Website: apple
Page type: customer-info-address
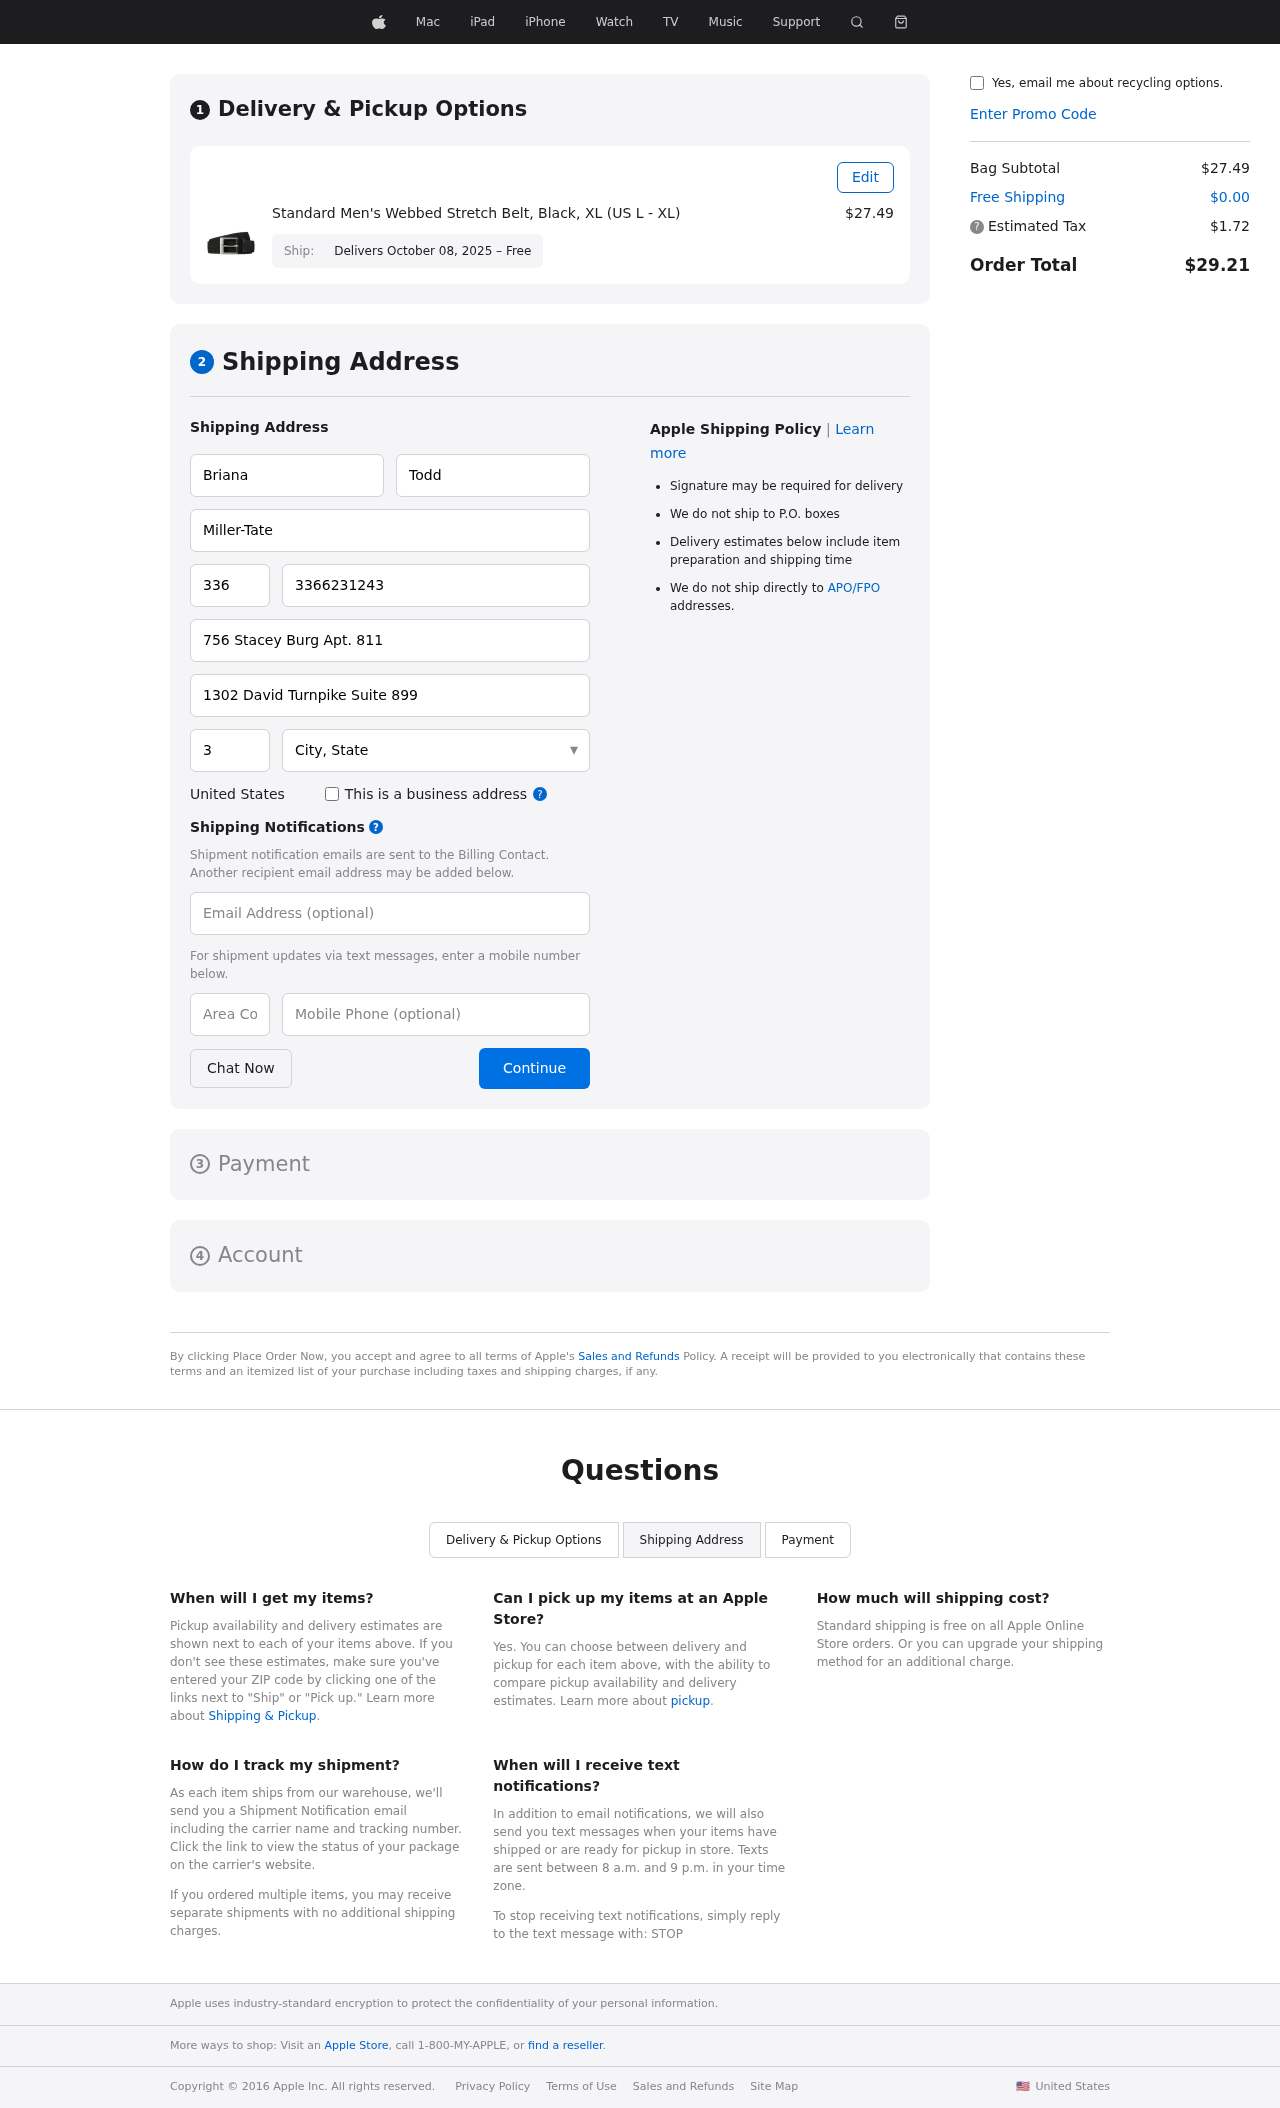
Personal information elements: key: PII_CITY_STATE
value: East Monica, GU
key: PII_COMPANY
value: Miller-Tate
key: PII_COUNTRY
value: United States
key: PII_EMAIL
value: briana_todd@gmail.com
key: PII_FIRSTNAME
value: Briana
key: PII_LASTNAME
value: Todd
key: PII_PHONE
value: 3366231243
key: PII_PHONE_AREA
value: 336
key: PII_POSTCODE
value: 35480
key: PII_STREET
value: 756 Stacey Burg Apt. 811
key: PII_STREET2
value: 1302 David Turnpike Suite 899
Product elements: key: PRODUCT1_NAME
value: Standard Men's Webbed Stretch Belt, Black, XL (US L - XL)
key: PRODUCT1_PRICE
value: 27.49
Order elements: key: ORDER_DELIVERY_DATE
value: Delivers October 08, 2025 – Free
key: ORDER_SUBTOTAL
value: $27.49
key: ORDER_SHIPPING_COST
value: $0.00
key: ORDER_TAX
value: $1.72
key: ORDER_TOTAL
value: $29.21